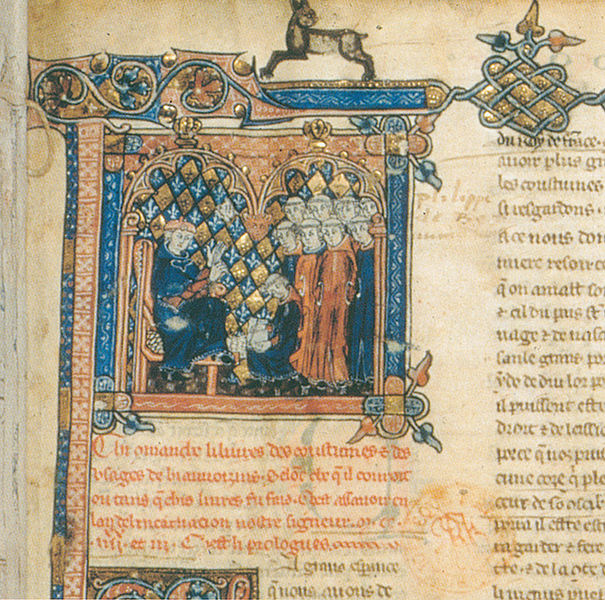
Titel: Coutumes de Beauvaisis
Künstler: Philippe de Beaumanoir
Institution: Paris, Bibliothèque Nationale
Schlagwörter: buchillustration